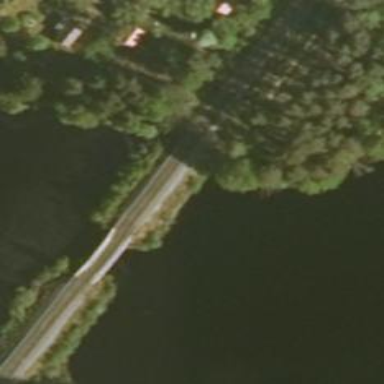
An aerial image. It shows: Bridge over railway track classified as B1.